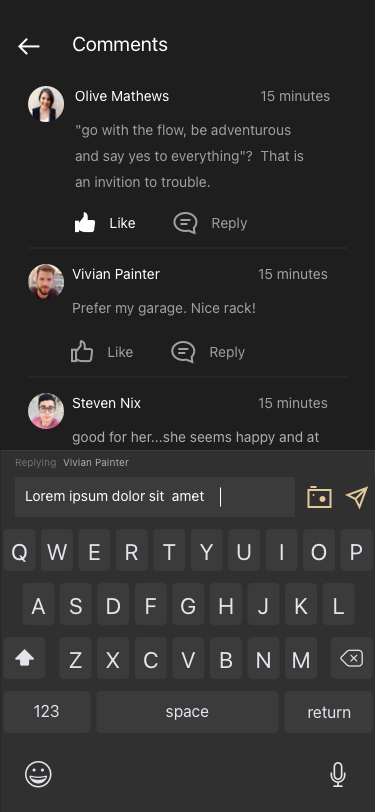
Text in this UI design:
Comments
Olive Mathews
"go with the flow, be adventurous
and say yes to everything"?  That is
an invition to trouble.
15 minutes
Like
Reply
Vivian Painter
Prefer my garage. Nice rack!
15 minutes
Like
Reply
Steven Nix
good for her...she seems happy and at
peace...if she is smart enough to land
this gig....she will be smart enough to
15 minutes
Like
Reply
return
space
123
M
N
B
V
C
X
Z
L
K
J
H
G
F
D
S
A
P
O
I
U
Y
T
R
E
W
Q
Lorem ipsum dolor sit  amet
Replying
Vivian Painter